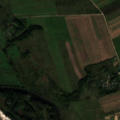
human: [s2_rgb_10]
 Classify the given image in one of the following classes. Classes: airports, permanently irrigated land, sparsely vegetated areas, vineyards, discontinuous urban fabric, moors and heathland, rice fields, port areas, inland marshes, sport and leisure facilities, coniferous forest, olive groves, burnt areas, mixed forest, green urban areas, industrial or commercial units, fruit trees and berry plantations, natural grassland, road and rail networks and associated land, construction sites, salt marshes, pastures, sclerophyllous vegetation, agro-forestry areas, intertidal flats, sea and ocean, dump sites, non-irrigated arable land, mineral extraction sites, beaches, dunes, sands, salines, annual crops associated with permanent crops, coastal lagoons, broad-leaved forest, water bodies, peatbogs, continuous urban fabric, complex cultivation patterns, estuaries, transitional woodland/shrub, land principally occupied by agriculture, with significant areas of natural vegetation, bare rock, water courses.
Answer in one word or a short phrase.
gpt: industrial or commercial units, green urban areas, pastures, complex cultivation patterns, broad-leaved forest